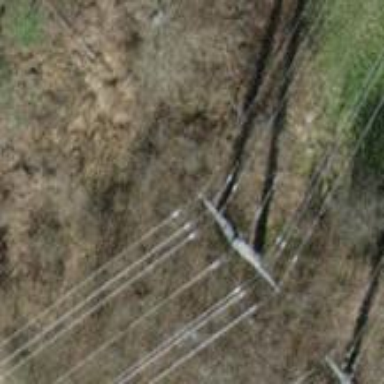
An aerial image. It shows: Power tower.